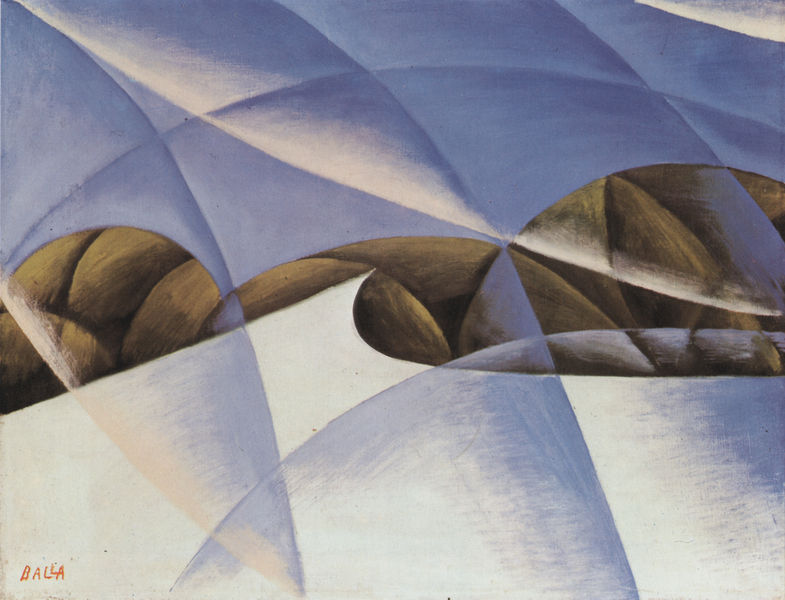
Titel: Velocità astratta - L'auto è passsata
Künstler: Giacomo Balla
Standort: London
Institution: Tate Gallery
Schlagwörter: berg, blau, dunkel, felsen, schatten, wasser, weiß, kubismus, landschaft, bewegung, braun, geschwungen, grau, hell, holz, licht, schwarz, eis, schnee, flächig, malerei, muster, spitze, stein, steine, signatur, öl, erde, felder, spiegelung, wind, figur, rosa, kreis, rund, hellblau, schwung, schrift, segel, welle, wellen, bogen, italien, moderne, abstrakt, berge, fels, flächen, gebirge, gletscher, modern, formen, lila, violett, linien, querformat, woge, wogen, duktus, spitz, lichteinfall, glatt, striche, abstraktion, bögen, kurven, futurismus, unterschrift, eckig, gemalt, übergang, kegel, linie, schneelandschaft, oberfläche, form, schnitt, schraffur, strich, pinsel, ecken, verschwommen, spiegelungen, haptisch, blech, mischung, eislandschaft, durchdringen, mischen, balla, metallisch, aluminium, transzendent, schnittpunkt, geformt, o keeffe, sind, giacomo, dreicecke, schneewüste, spitzig